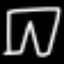
Label: pants